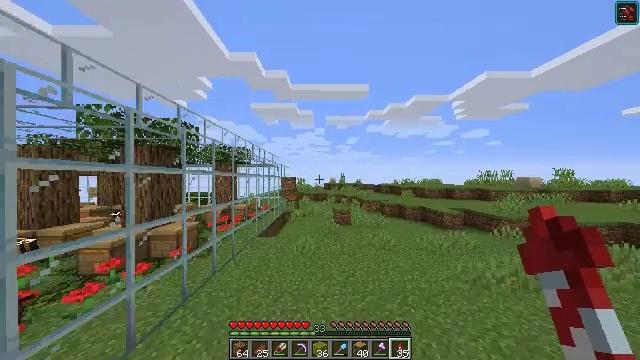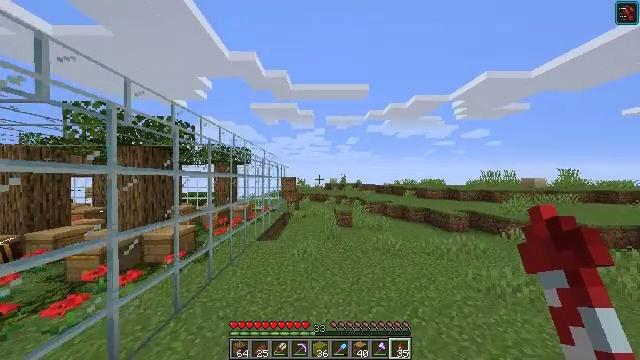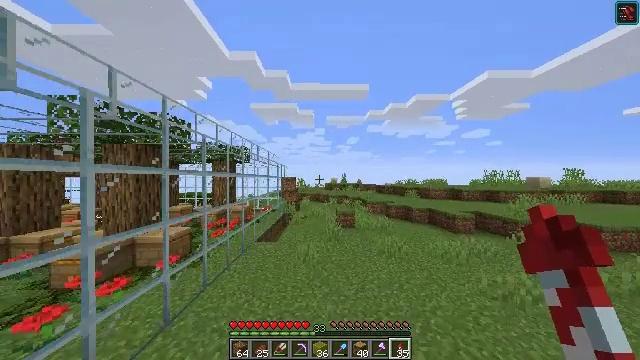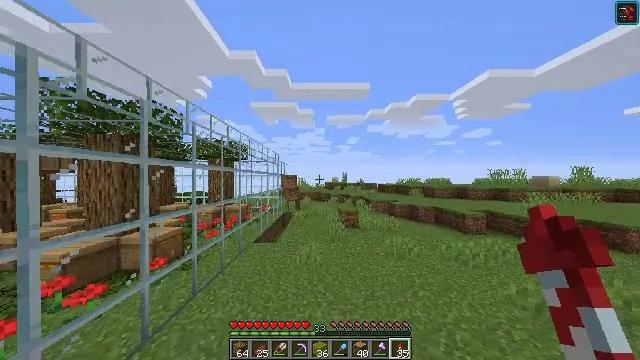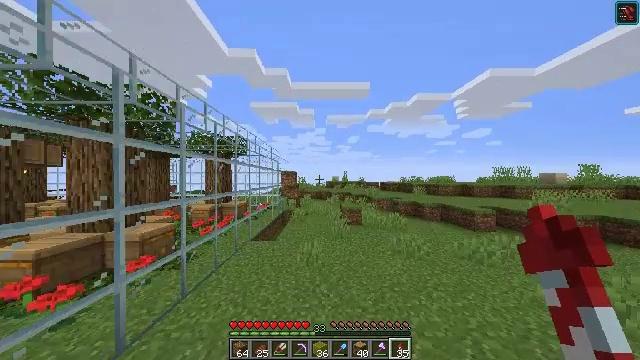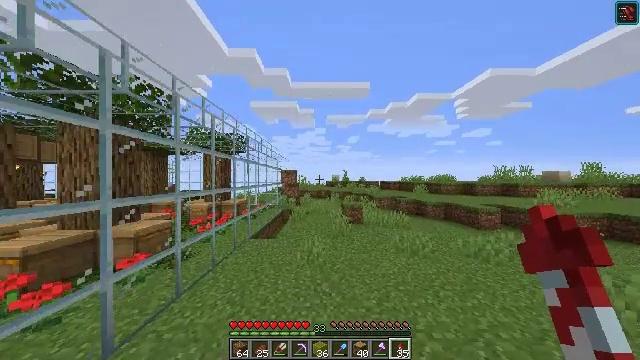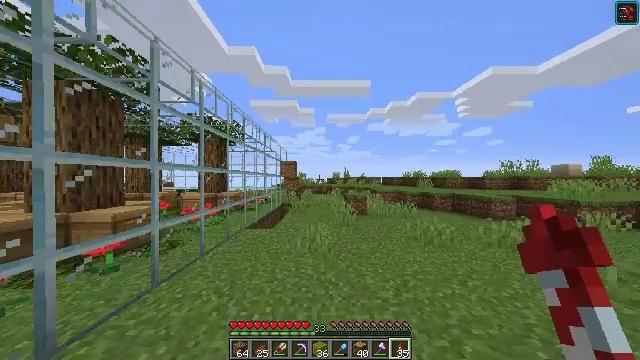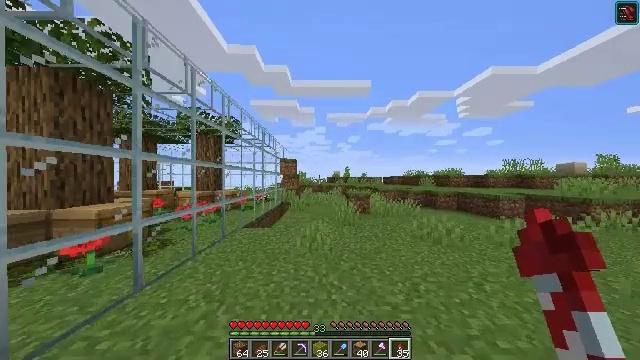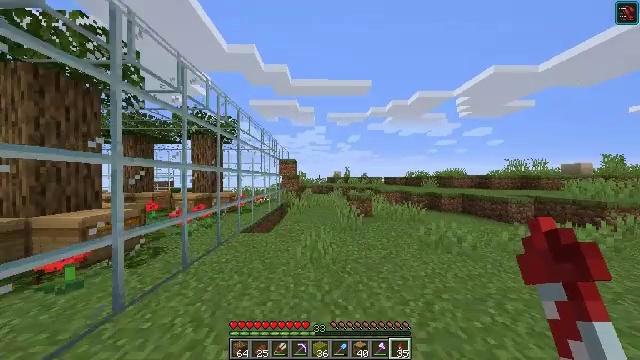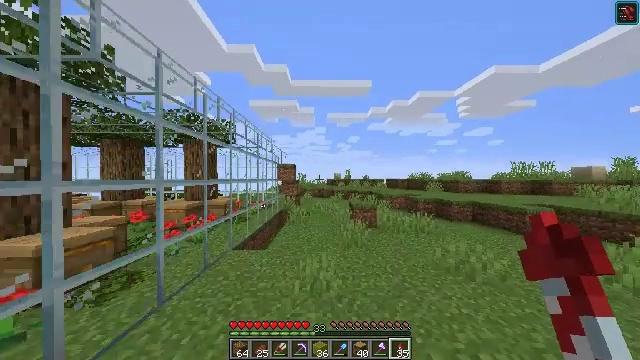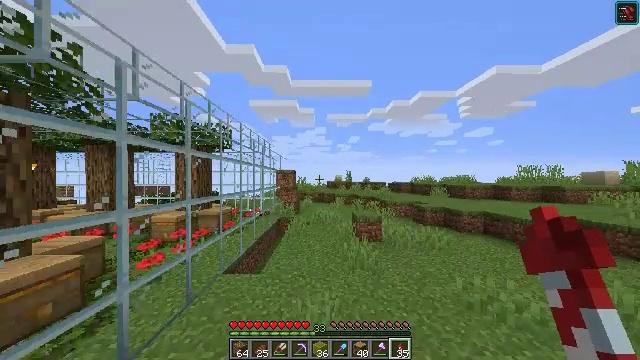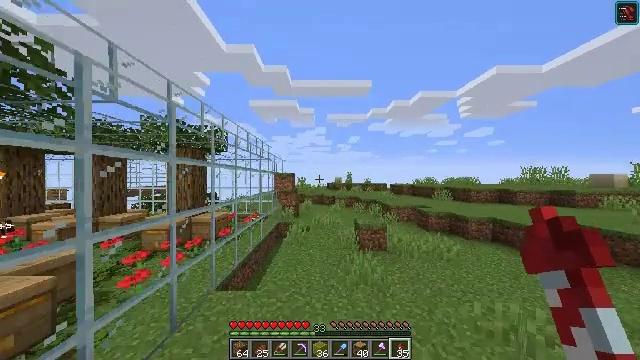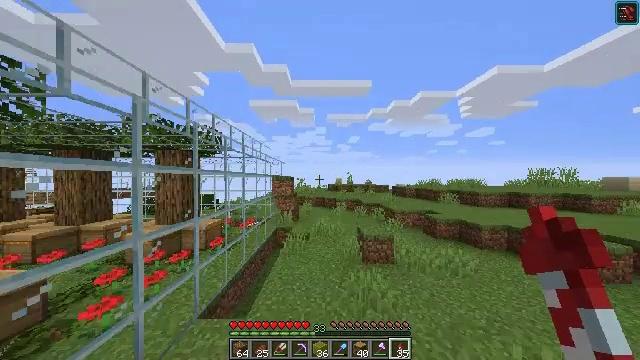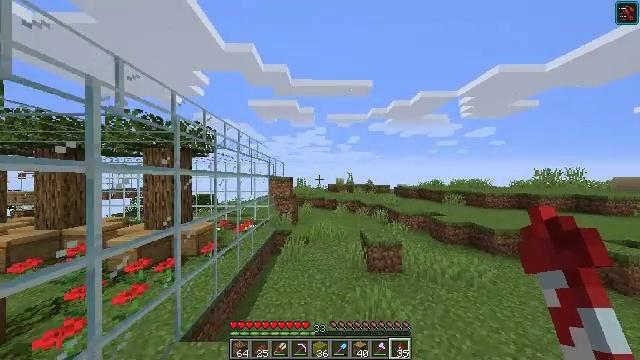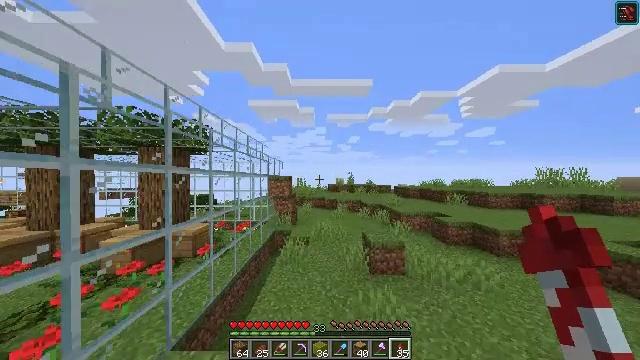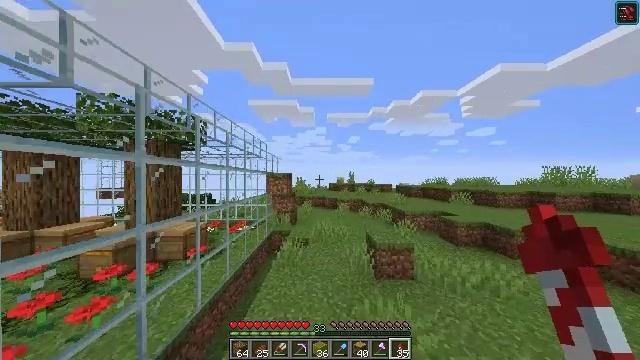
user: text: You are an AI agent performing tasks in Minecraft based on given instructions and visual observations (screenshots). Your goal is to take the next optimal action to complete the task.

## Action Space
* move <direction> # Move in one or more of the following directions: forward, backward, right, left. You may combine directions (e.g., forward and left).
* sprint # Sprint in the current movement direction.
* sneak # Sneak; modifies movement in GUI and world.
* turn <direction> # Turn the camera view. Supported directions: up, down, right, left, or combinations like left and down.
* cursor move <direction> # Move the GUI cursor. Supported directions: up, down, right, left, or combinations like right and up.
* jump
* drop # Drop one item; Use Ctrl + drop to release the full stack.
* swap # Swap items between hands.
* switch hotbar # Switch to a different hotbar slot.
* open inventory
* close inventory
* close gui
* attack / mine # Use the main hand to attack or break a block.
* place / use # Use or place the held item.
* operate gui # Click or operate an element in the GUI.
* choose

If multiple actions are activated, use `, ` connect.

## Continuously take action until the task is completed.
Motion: motion action
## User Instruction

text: Combine honeycombs to craft the honeycomb block.
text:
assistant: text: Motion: move forward, attack / mine, jump
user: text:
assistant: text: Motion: move forward, attack / mine, jump
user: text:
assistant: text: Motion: move forward, attack / mine, jump
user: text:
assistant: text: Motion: move forward, attack / mine, jump
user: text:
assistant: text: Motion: move forward, attack / mine, jump
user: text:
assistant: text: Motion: move forward, attack / mine, jump
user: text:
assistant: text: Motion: move forward, attack / mine, jump
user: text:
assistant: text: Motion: move forward, attack / mine, jump
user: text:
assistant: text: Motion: move forward, attack / mine, jump
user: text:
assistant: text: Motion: move forward, attack / mine, jump
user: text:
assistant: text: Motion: move forward, attack / mine, jump
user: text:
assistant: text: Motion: move forward, attack / mine, jump
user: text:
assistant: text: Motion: move forward, attack / mine, jump
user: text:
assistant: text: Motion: move forward, attack / mine, jump
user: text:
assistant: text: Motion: move forward, attack / mine, jump
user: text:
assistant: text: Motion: move forward, attack / mine, jump
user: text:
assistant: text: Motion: move forward, attack / mine, jump
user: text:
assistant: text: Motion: move forward, attack / mine, jump
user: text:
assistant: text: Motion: move forward, attack / mine, jump
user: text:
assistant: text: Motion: move forward, attack / mine, jump
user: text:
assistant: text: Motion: move forward, attack / mine, jump
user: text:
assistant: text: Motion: move forward, attack / mine, jump
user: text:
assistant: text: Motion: move forward, attack / mine, jump
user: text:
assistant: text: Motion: move forward, attack / mine, jump
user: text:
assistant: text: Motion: move forward, attack / mine, jump
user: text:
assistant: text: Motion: move forward, attack / mine, jump
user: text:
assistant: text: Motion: move forward, attack / mine, jump
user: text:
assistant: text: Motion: move forward, attack / mine, jump
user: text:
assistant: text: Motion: move forward, attack / mine, jump
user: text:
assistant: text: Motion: move forward, attack / mine, jump